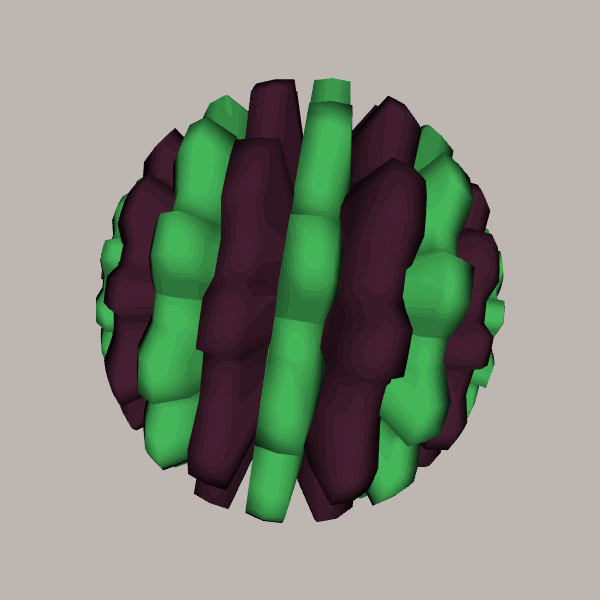
Background: light